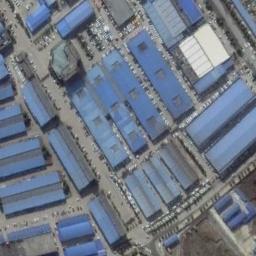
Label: industrial_area